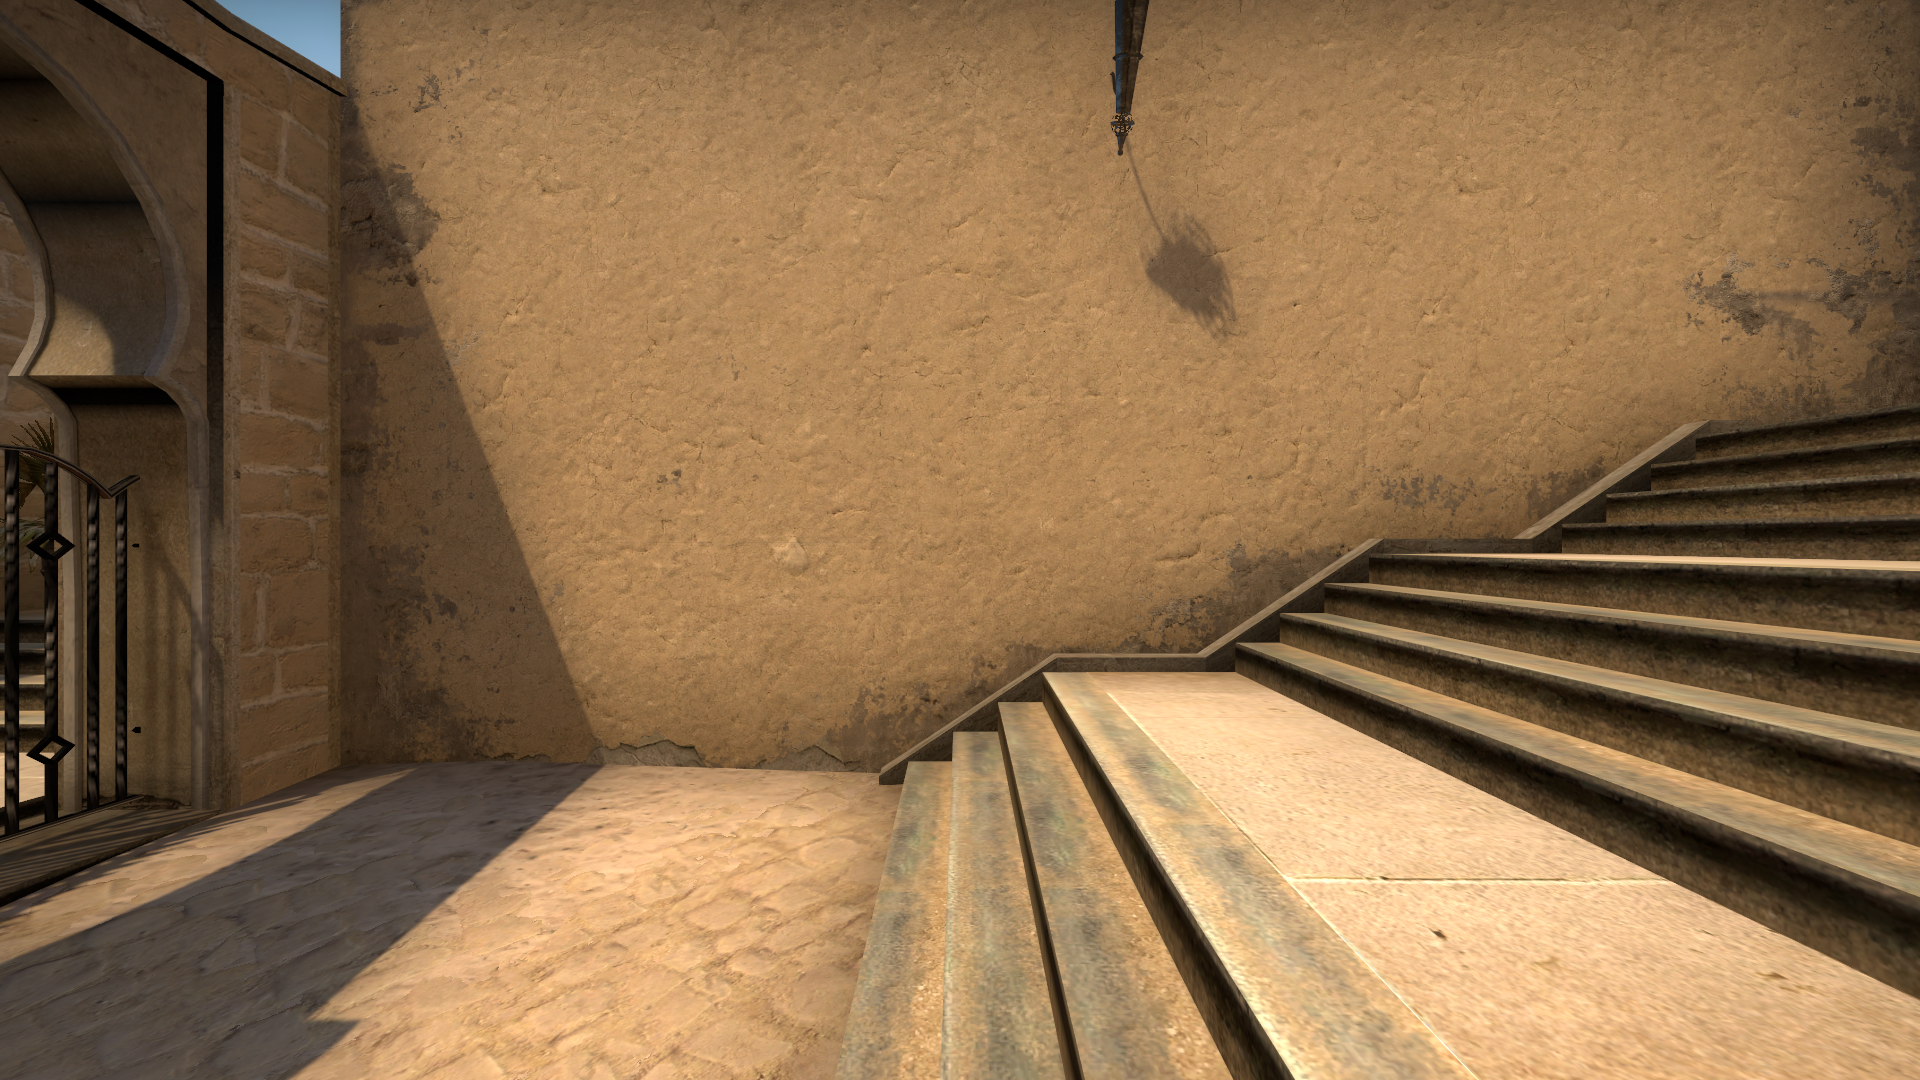
Map: de_mirage